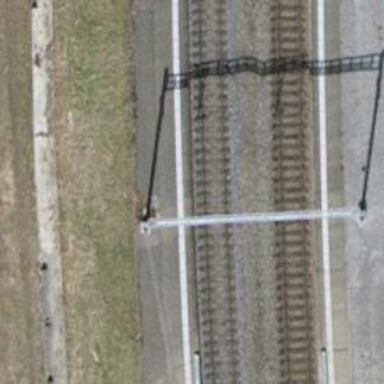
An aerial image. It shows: Railway milestone.